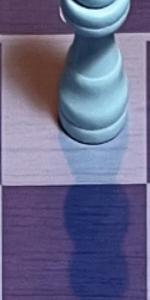
Label: Empty